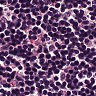
Metastatic tissue present: no